Question: I am looking for most proper solution for creating composite widgets that I would be able to reuse in few places across application (graphical control interface with several submenus where some complex widgets would be reused).
Mainly I was trying to create custom QWidget, QLabel and QFrame objects that I would be using in several places. I have prepared such example:
'''
class FansLabelsRight(QWidget):
def __init__(self, parent):
super().__init__(parent)
print('is it working?')
self.setGeometry(275,65,110,140)
self.setStyleSheet("background: rgba(255,0,0,50)")
#self.layout = QLayout(self)
self.pane1 = QLabel(self)
self.pane2 = QLabel(self)
self.pane3 = QLabel(self)
pixmap1 = QPixmap('rtC.png')
pixmap2 = QPixmap('rtB.png')
pixmap3 = QPixmap('rtA.png')
self.pane1.setPixmap(pixmap1)
self.pane2.setPixmap(pixmap2)
self.pane3.setPixmap(pixmap3)
#self.layout.addWidget(self.pane1)
#self.layout.addWidget(self.pane2)
#self.layout.addWidget(self.pane3)
self.pane1.setGeometry(30,10,pixmap1.width(), pixmap1.height())
self.pane2.setGeometry(35,30,pixmap2.width(), pixmap2.height())
self.pane3.setGeometry(40,30,pixmap3.width(), pixmap3.height())
self.setLayout(self.layout)
self.show()
'''
It did not worked. As well as few other approach that I tested without positive results expect one that I build based on Q tDesigner - creating custom object which actually add to my QMainWindow class other widgets but it is not what I expected and what I read that should be possible. Other words I think of having container with subwidgets. Is it actually possible?
'''
class Ui_Form(object):
def setupUi(self, Form):
Form.setObjectName("Form")
self.label = QLabel(Form)
self.label.setGeometry(QtCore.QRect(60, 10, 61, 81))
self.label.setPixmap(QPixmap("rtA.png"))
self.label.setObjectName("label")
self.label_2 = QLabel(Form)
self.label_2.setGeometry(QtCore.QRect(70, 30, 51, 111))
self.label_2.setPixmap(QPixmap("rtB.png"))
self.label_2.setObjectName("label_2")
self.label_3 = QLabel(Form)
self.label_3.setGeometry(QtCore.QRect(60, 90, 47, 61))
self.label_3.setPixmap(QPixmap("rtC.png"))
self.label_3.setObjectName("label_3")
self.pushButton = QPushButton(Form)
self.pushButton.setGeometry(QtCore.QRect(0, 0, 75, 61))
self.pushButton.setFlat(True)
self.pushButton.setObjectName("pushButton")
self.pushButton_2 = QPushButton(Form)
self.pushButton_2.setGeometry(QtCore.QRect(0, 100, 75, 61))
self.pushButton_2.setFlat(True)
self.pushButton_2.setObjectName("pushButton_2")
QtCore.QMetaObject.connectSlotsByName(Form)
'''
Could you please suggest me how to achieve that? How to create own widget that would be build from several object and will keep whole logic between them inside its class? (As logic I understand that pressing one button will show another label and other button will decrees, etc...)
One of problem that I had was Layouts, which did not let me place these labels where I wanted them.
And here is sample of how should it looks like.

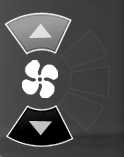
Answer: Doing what you want with the basic widgets Qt provides is possible, but there are some drawbacks and considerations to keep in mind.
I suppose that the three images you want to show are those "level" shapes on the right, and if that's the case you can't use a layout because their geometries overlap: for a widget of this type and look, you have to "embed" the child widgets without assigning them to a layout.
Then, if you want to get those semicircular arrows to react as buttons, obviously you can't use basic QPushButtons, as they have a rectangular shape. A solution would be to subclass, override the paintEvent (to provide custom drawing of the button using your image) and then use the image to create a mask for the widget, so that click events will only happen within its boundaries.
This is a basic example of what it could be:
'''
class MyButton(QtWidgets.QPushButton):
def __init__(self, image, parent):
super().__init__(parent)
self.image = QtGui.QPixmap(image)
self.setFixedSize(self.image.size())
self.setMask(self.image.createHeuristicMask())
def paintEvent(self, event):
qp = QtGui.QPainter(self)
qp.drawPixmap(QtCore.QPoint(), self.image)
class MyWidget(QtWidgets.QWidget):
def __init__(self, *args, **kwargs):
super().__init__(*args, **kwargs)
self.setFixedSize(110, 140)
self.upButton = MyButton('uparrow.png', self)
self.downButton = MyButton('downarrow.png', self)
self.downButton.move(0, self.height() - self.downButton.height())
self.rtcA = QtWidgets.QLabel(self)
self.rtcA.setPixmap(QtGui.QPixmap('rtcA.png'))
self.rtcB = QtWidgets.QLabel(self)
self.rtcB.setPixmap(QtGui.QPixmap('rtcB.png'))
self.rtcC = QtWidgets.QLabel(self)
self.rtcC.setPixmap(QtGui.QPixmap('rtcC.png'))
for label in self.rtcA, self.rtcB, self.rtcC:
label.setAttribute(QtCore.Qt.WA_TransparentForMouseEvents)
self.upButton.clicked.connect(self.up)
self.downButton.clicked.connect(self.down)
p = self.palette()
p.setColor(p.Window, QtGui.QColor(57, 57, 57))
self.setPalette(p)
def up(self):
print('going up')
def down(self):
print('going down')
'''
And here's how it looks:
<URL>
As you can see, I didn't use any layout: you can add children to a "container" widget just by adding that widget as a 'parent' argument; this make those children appear the container, and they can be freely moved within the parent boundaries.
Some small notes.
For the 3 indicators I used images that already "translate" the actual image contents (meaning that they are placed on the top left corner of the widget). This is to ensure they are correctly aligned and to avoid continuous trial and error tests to get the position on the widget; for example, the third image is actually this:
<URL>
To make this work as expected, I had to make those widgets "transparent for mouse events": since they are added the buttons, they would be on top of them, and the buttons wouldn't receive any mouse event because the labels will be on the way. Another possibility is to add the buttons the labels, or, otherwise, use 'raise_()' or 'lower()':
'''
self.upButton.raise_()
self.downButton.raise_()
# or, alternatively
for label in self.rtcA, self.rtcB, self.rtcC:
label.lower()
'''
As a further possibility, you could create "mask images" for each label (with a solid-non-alpha background around the boundaries of each section) and use 'setMask(QtGui.QPixmap('rtcA_mask.png').createHeuristicMask())' similarly to what I did for the buttons. The benefit of this approach is that mouse events can be correctly received from those labels, if you ever need them.